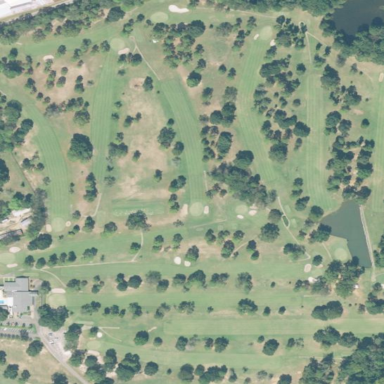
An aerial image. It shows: Golf course.